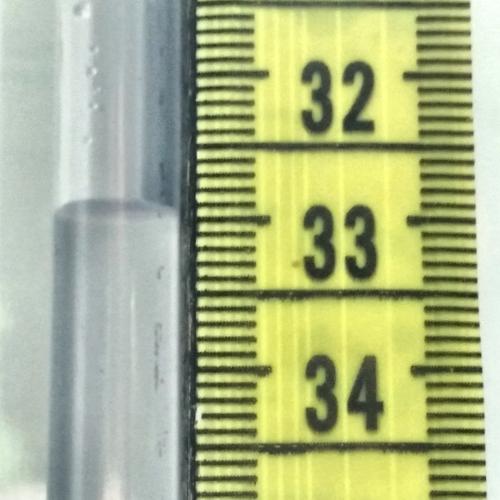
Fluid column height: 32.9 cm